Question: I need a difference between two values based on their row number. The CTE returns data like

What I want to do is have row2 read '60' in the rehabWait column (92-32) and row three to be 60 as well (152-92') etc. until there is a change in patientid. So for row 11 I'd like for rehabwait to be 110 (114-4). The query I have will run but I it returns all NULLS
'''
with x as
(
SELECT row_number() over (order by patientid, admissiondate, claimsfromdate, datediff(dd,admissiondate, claimsfromdate))as rn,
patientid, admissiondate, claimsfromdate,
DATEDIFF(dd, admissiondate, claimsfromdate) as rehabWait, hcpcs
FROM Claims
WHERE hcpcs in ('g0151', '97001', '97002', '9339') and
claimsfromdate > admissiondate
group by patientid, admissiondate, claimsfromdate, hcpcs
--adding this group by clause will keep rehabWait from showing up
--however many times they patient has the HCPCS code for rehab
)
select x.patientid
,x.admissiondate
,x.claimsfromdate
,(select x2.rehabWait-x.rehabwait from x where x.patientid=x2.patientid
and x.rn > x2.rn and x.admissiondate=x2.admissiondate and x.claimsfromdate=x2.claimsfromdate
)
from x inner join
x as x2 on x.patientid=x2.patientid and x.admissiondate=x2.admissiondate and x.claimsfromdate = x2.claimsfromdate
'''
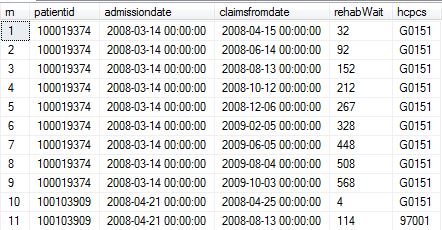
Answer: '''
with x as
(
SELECT row_number() over (PARTITION BY patientid order by patientid, admissiondate, claimsfromdate, datediff(dd,admissiondate, claimsfromdate))as rn,
patientid, admissiondate, claimsfromdate,
DATEDIFF(dd, admissiondate, claimsfromdate) as rehabWait, hcpcs
FROM #Claims
WHERE hcpcs in ('g0151', '97001', '97002', '9339') and
claimsfromdate > admissiondate
group by patientid, admissiondate, claimsfromdate, hcpcs
--adding this group by clause will keep rehabWait from showing up
--however many times they patient has the HCPCS code for rehab
)
select x.patientid
,x.admissiondate
,x.claimsfromdate
, CASE WHEN x2.rn = 1
THEN x.rehabWait
ELSE x2.rehabWait - x.rehabWait END AS rehabWait
from x INNER join
x as x2 on x.patientid=x2.patientid AND CASE WHEN x2.rn = 1 AND x.rn = 1 THEN x2.rn - 1 ELSE x.rn END = x2.rn - 1
'''
The two CASE statements in the select are making sure that you get the first rows. The PARTITION BY is making sure that every patient Id starts at rn = 1 and ascends.
EDIT: The first query I gave you was going to lose rows 1 and 10 in your example.